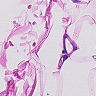
Metastatic tissue present: no